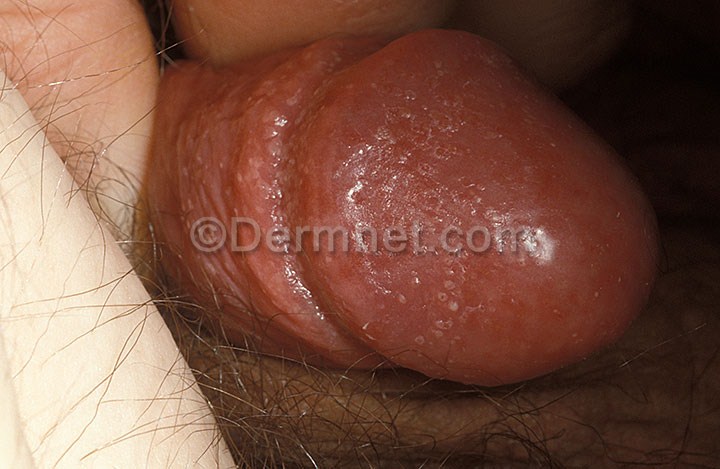
Disease: Tinea Ringworm Candidiasis and other Fungal Infections